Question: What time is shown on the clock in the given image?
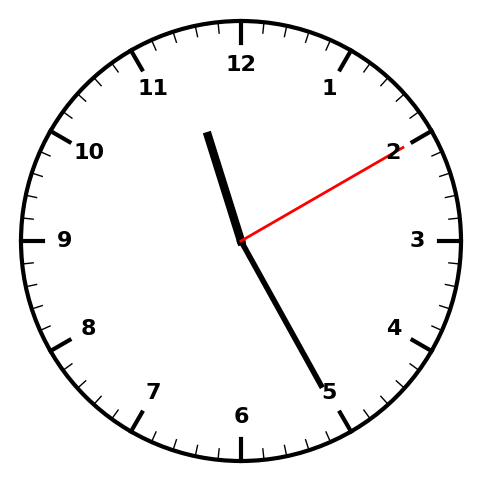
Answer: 11:25:10